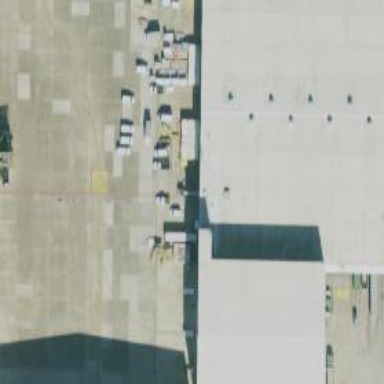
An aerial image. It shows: Hangar.